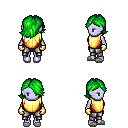
a pixel art fantasy rpg character, female body template, dark elf, purple skin, gold chest armor, metal pants, green swoop hairstyle, gold gloves, white slippers, four views (front, back, left, right), 2x2 character sprite sheet, small pixel art, hard edges, no anti-aliasing